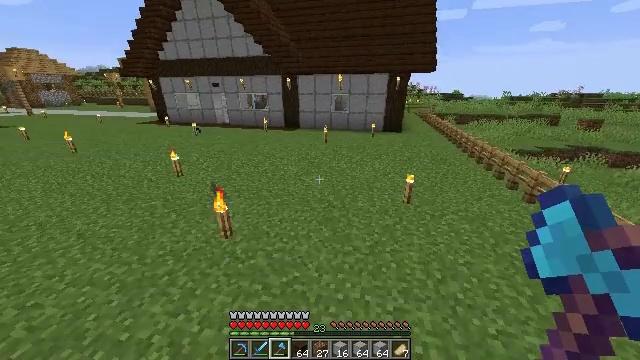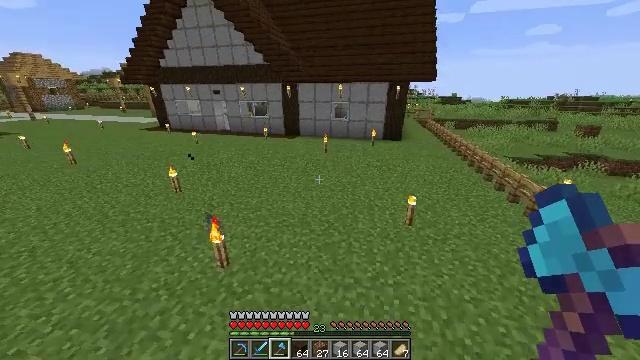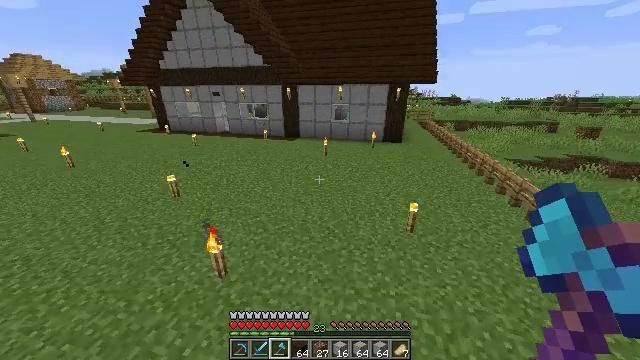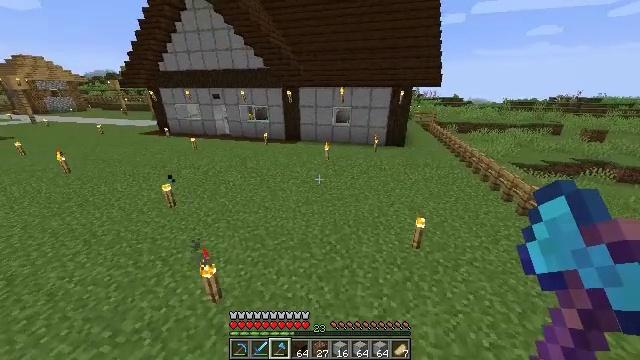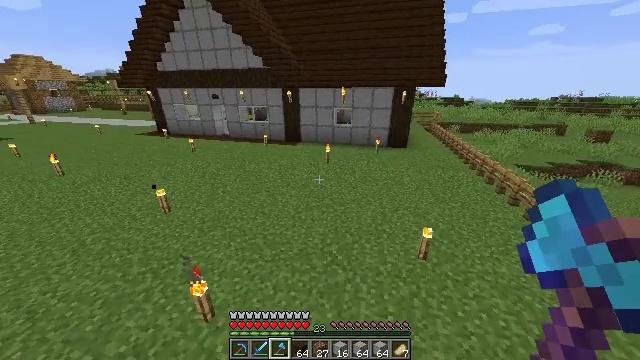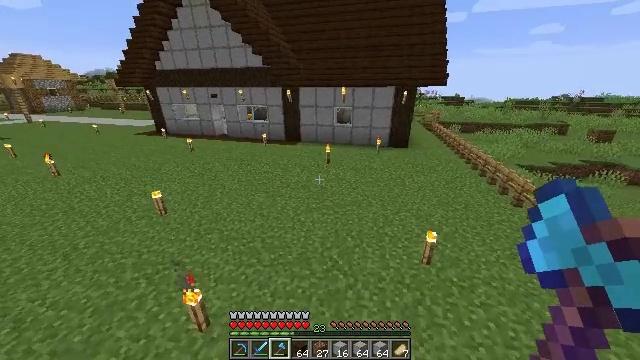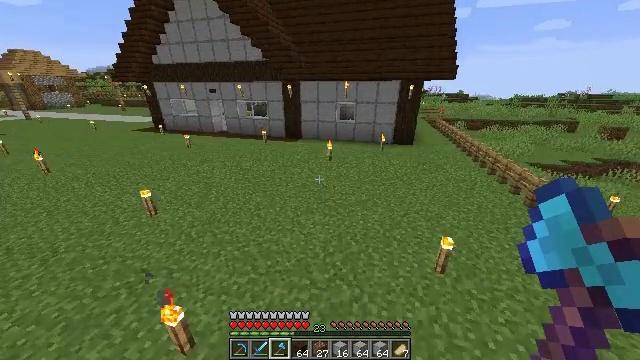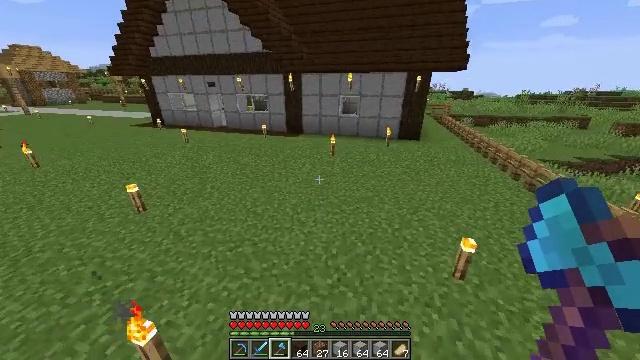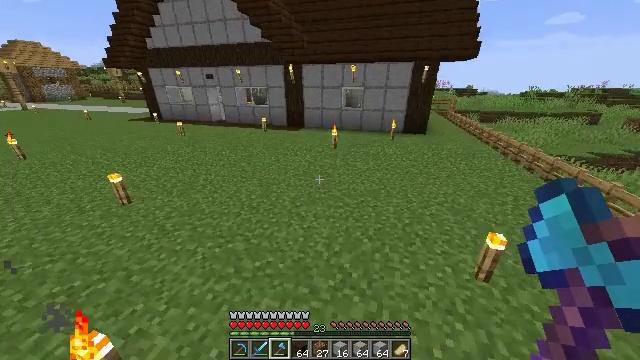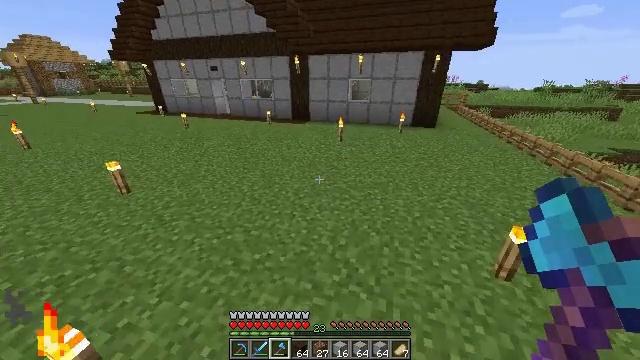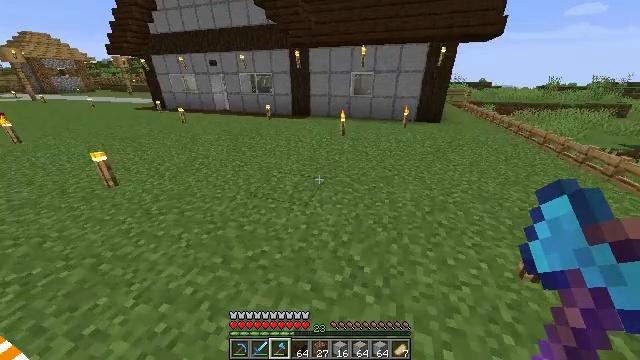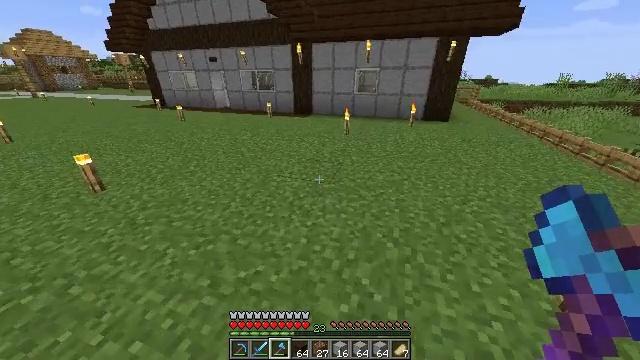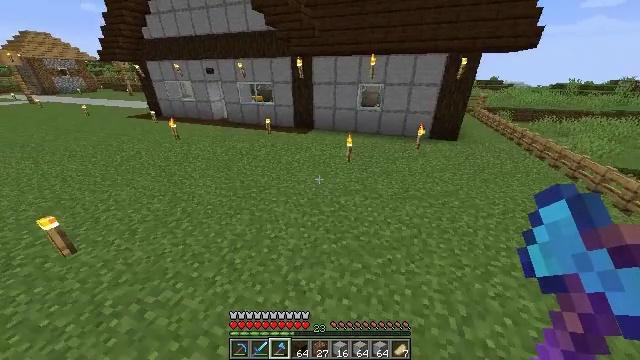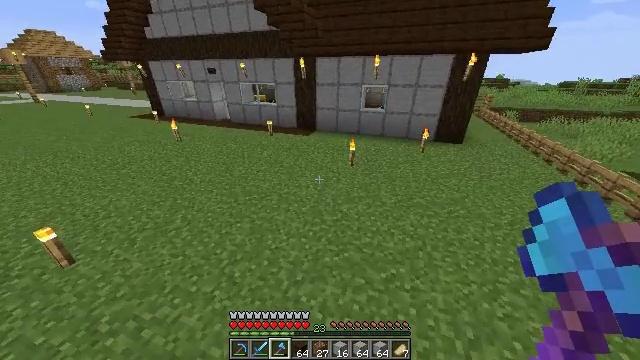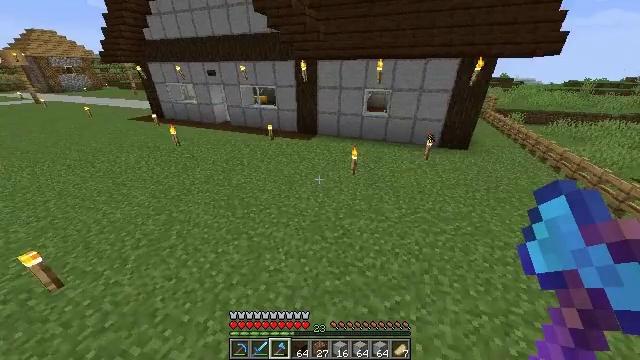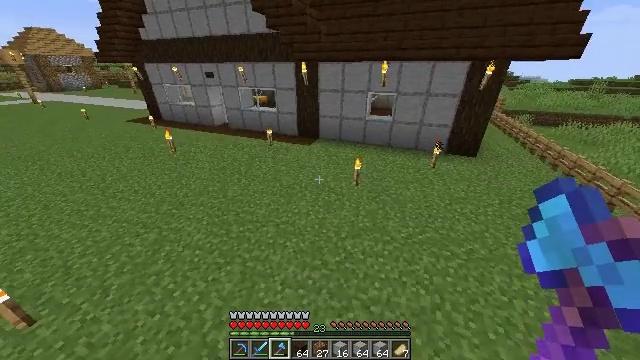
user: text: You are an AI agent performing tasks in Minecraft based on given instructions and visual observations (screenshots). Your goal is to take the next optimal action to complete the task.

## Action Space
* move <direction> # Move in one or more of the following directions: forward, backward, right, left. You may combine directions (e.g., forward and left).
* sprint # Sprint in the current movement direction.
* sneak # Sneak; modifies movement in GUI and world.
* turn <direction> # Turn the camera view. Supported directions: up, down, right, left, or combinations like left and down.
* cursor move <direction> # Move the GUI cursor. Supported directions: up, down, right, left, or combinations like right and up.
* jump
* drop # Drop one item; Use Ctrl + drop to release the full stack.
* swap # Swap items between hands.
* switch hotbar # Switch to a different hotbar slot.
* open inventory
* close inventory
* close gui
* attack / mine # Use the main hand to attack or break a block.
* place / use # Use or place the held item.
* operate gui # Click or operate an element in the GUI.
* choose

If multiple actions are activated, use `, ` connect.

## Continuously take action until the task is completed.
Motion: motion action
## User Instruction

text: Mine grass block from the ground.
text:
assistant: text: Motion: move forward, jump
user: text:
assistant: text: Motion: move forward, jump
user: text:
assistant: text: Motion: move forward, jump
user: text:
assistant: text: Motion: move forward, jump
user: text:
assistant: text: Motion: move forward, jump
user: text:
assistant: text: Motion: move forward, jump
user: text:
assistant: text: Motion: move forward, jump
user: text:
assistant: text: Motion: move forward, jump
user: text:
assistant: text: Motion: move forward, sprint, turn left, jump
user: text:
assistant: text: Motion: move forward, sprint, jump
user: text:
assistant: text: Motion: move forward, sprint, jump
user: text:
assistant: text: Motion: move forward, sprint, jump
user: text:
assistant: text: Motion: move forward, sprint, jump
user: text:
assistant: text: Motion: move forward, jump
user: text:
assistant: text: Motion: move forward, jump
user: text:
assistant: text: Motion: move forward, jump
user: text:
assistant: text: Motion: move forward, jump
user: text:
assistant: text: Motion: move forward, turn left, jump
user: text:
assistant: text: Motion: move forward, jump
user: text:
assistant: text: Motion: move forward, turn left, jump
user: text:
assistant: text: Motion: move forward, jump
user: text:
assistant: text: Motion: move forward, sprint, jump
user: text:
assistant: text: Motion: move forward, sprint, jump
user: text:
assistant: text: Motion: move forward, sprint, jump
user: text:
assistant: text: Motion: move forward, jump
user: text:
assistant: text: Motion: move forward, jump
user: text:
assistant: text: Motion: move forward, jump
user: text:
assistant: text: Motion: move forward, jump
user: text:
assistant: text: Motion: move forward
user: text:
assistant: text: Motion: move forward